Chest X-ray:
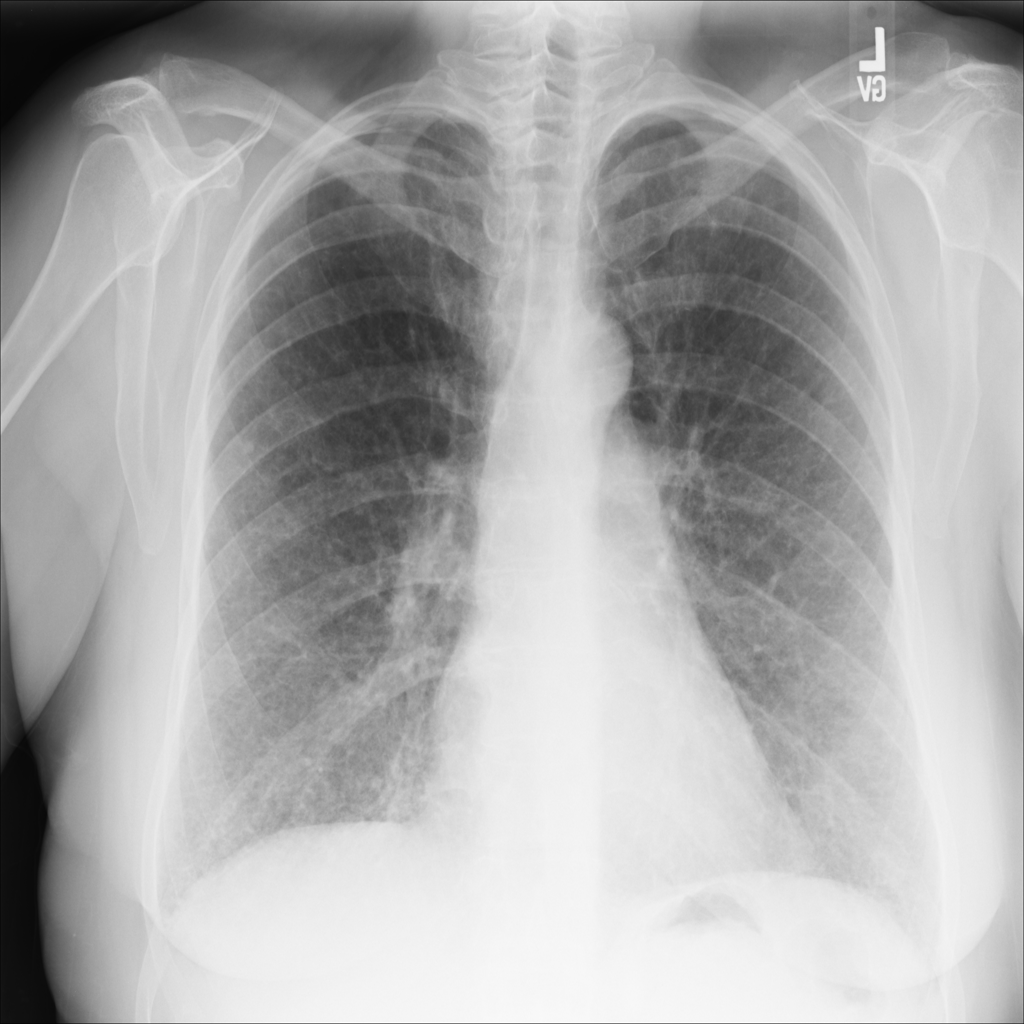
Findings: Calcification
No abnormal finding: no